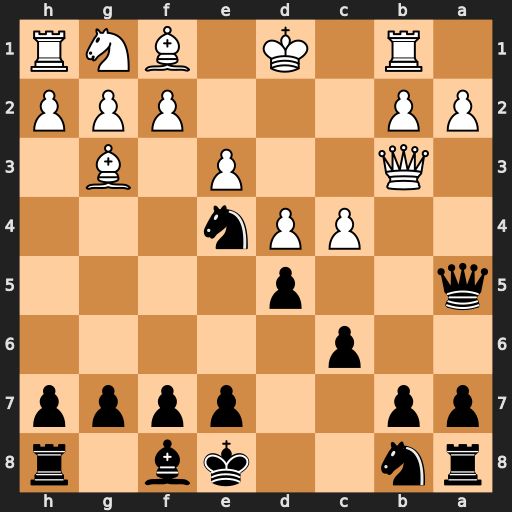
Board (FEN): rn2kb1r/pp2pppp/2p5/q2p4/2PPn3/1Q2P1B1/PP3PPP/1R1K1BNR
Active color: b
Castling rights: kq
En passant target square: -
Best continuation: Qd2#